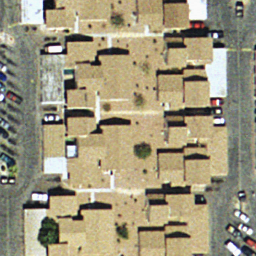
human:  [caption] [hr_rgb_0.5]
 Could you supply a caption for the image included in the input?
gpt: There are lots of houses with brown roofs arranged neatly .

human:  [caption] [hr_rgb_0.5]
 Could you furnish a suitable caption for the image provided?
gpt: This is a dense residential area .

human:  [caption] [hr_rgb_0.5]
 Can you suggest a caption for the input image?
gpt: It is a dense residential area with lots of houses with brown roofs arranged neatly .

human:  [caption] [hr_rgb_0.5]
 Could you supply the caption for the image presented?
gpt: Lots of houses between two roads arranged neatly .

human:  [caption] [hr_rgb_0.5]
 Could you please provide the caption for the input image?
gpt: Lots of houses arranged neatly and some cars parked in the roadside .